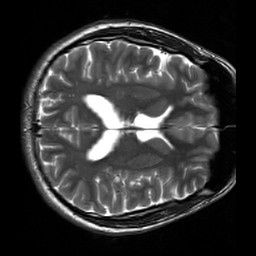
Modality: T2w
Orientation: axial
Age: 27
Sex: male
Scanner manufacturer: siemens
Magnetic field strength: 3 T
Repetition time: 7 s
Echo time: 0.09 s